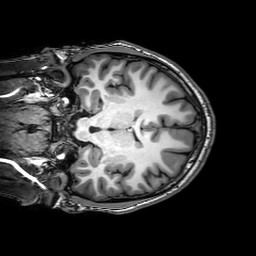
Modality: T1w
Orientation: coronal
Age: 22
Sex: male
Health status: healthy
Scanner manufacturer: philips
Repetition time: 0.008323 s
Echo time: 0.00384 s